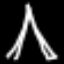
Label: The Eiffel Tower